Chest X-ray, PA view. Patient: 71 years old, sex M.
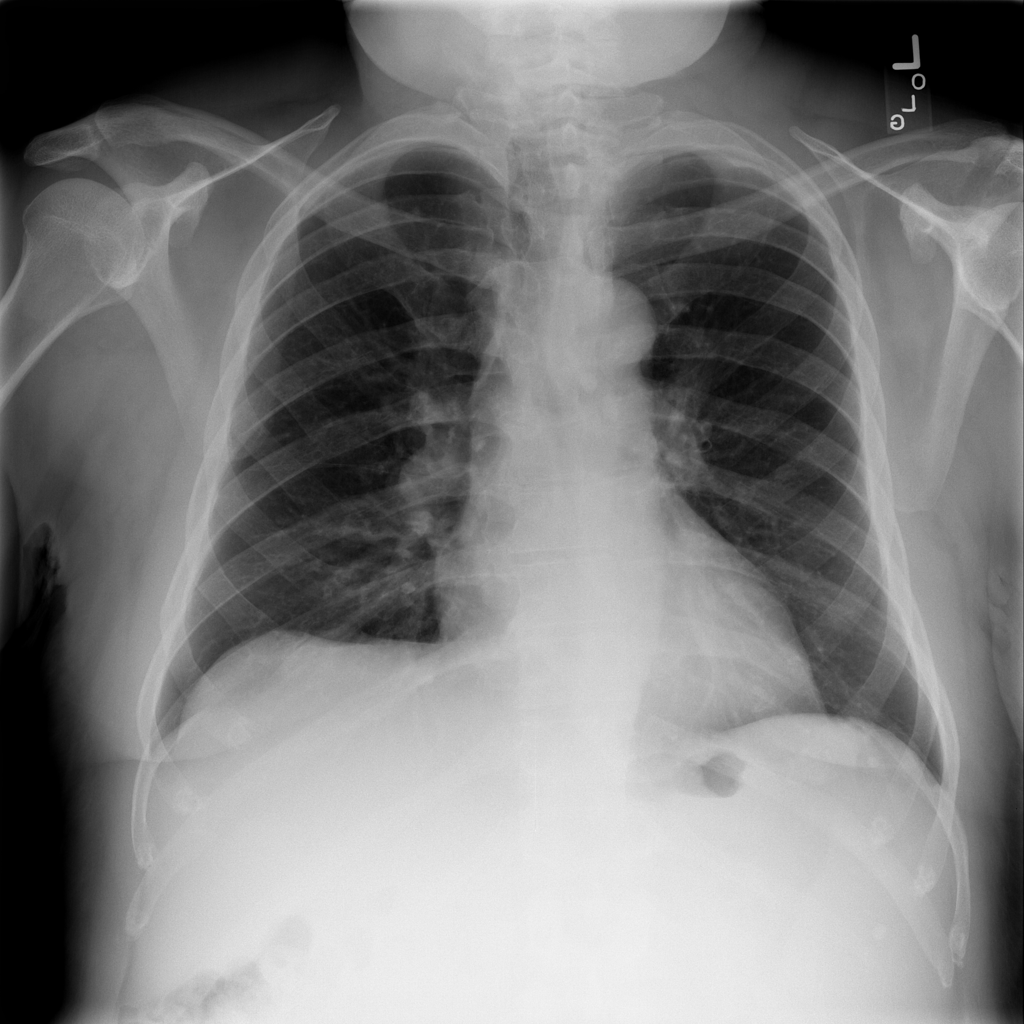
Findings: No Finding